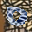
Label: 0